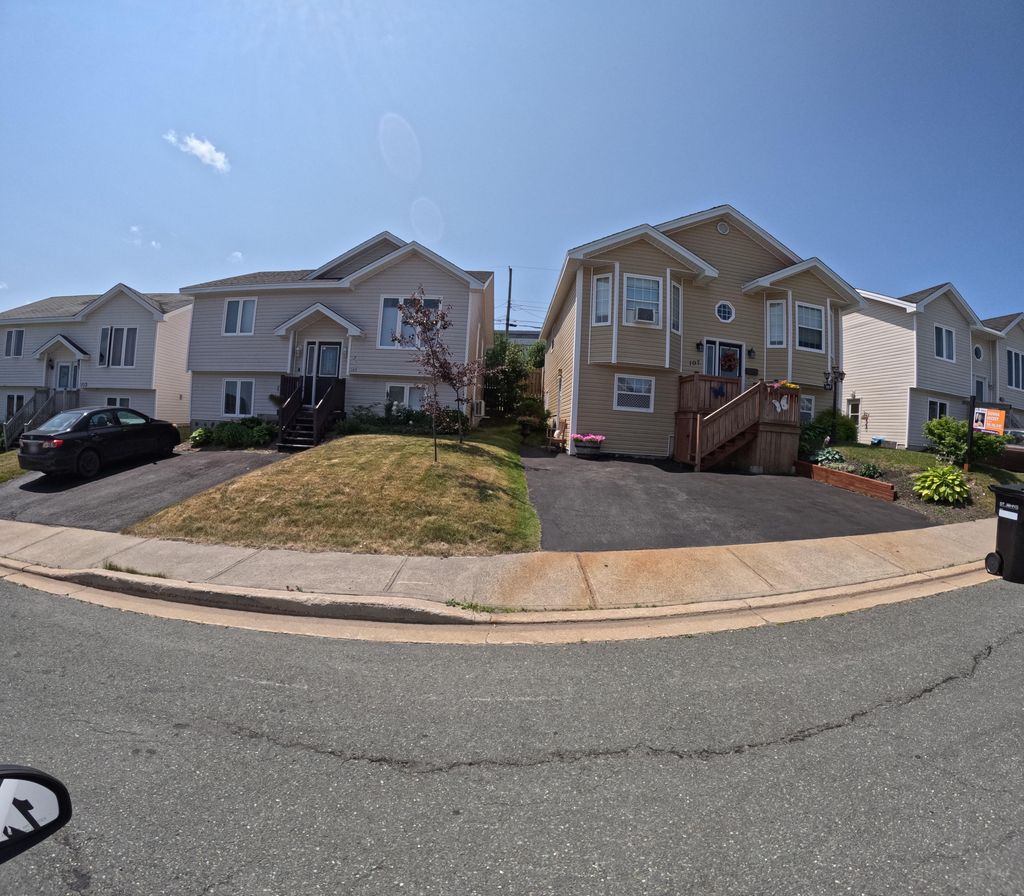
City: st_johns